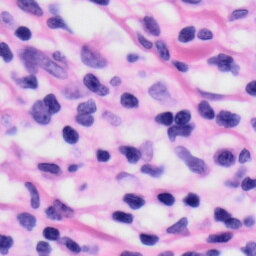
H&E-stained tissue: Skin